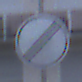
Verkehrszeichen: EndeSaemtlicherBegrenzungen
Umgebung: Outdoor, Urban
Tageszeit: SunriseSunset
Wetter: PartlyCloudy
Licht: Natural
Jahreszeit: NotSpecified
Kontrast: LowContrast